Interaction volume radius: 5 \u00c5
Interaction volume height: 15 \u00c5
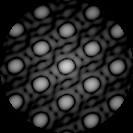
Disorder parameter: 0.04607